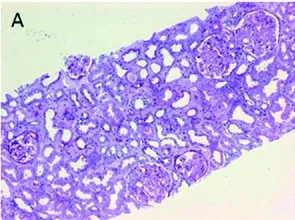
Panel of photomicrographs derived from the presented renal biopsy case. Overview in periodic acid-Schiff (PAS) stain (100x magnification).
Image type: pathology (pas)